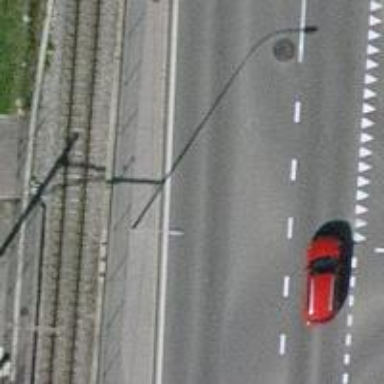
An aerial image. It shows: Road with traffic signals.